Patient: sex F, age 77
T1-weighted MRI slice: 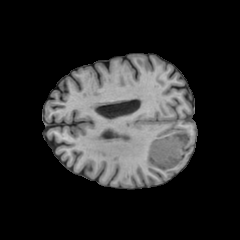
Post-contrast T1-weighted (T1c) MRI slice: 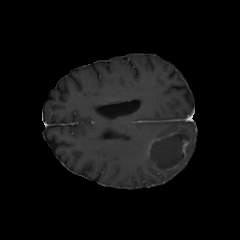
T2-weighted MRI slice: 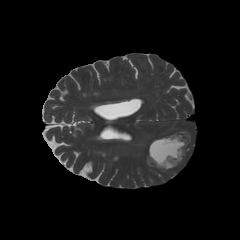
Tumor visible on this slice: yes
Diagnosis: Glioblastoma, IDH-wildtype
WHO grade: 4